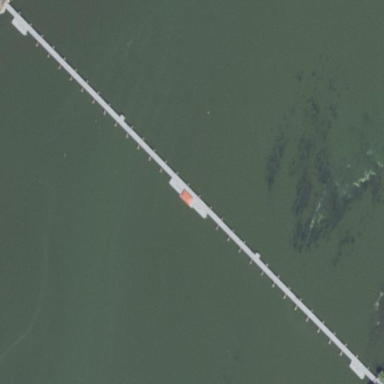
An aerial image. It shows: Man-made bridge.